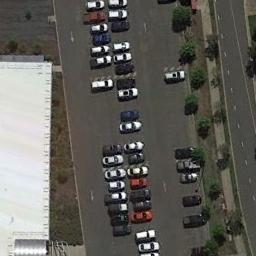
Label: parking_lot